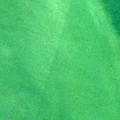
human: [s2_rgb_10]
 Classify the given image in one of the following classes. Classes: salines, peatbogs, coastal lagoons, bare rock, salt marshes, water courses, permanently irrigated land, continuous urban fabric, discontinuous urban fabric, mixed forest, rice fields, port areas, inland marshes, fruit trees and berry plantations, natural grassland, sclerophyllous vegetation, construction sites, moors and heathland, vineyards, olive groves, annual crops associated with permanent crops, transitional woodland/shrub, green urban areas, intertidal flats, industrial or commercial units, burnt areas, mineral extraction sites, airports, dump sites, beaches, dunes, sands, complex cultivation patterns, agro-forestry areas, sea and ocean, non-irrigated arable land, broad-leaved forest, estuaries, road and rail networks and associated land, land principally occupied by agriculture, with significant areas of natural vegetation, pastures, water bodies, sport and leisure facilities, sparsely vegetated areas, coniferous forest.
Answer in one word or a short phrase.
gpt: sea and ocean